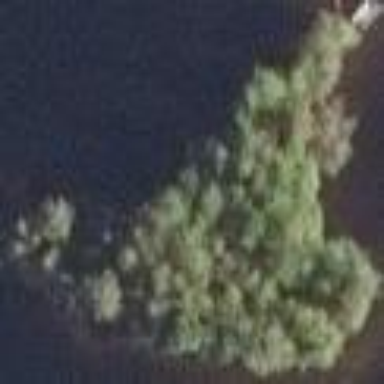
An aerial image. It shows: Islet.